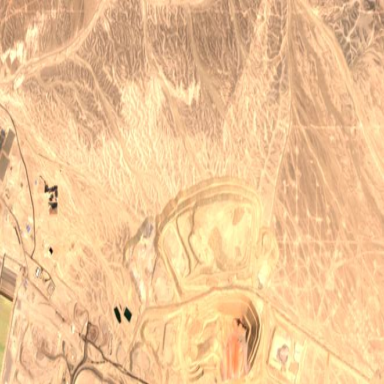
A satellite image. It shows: Landfill site specifically for mining waste.